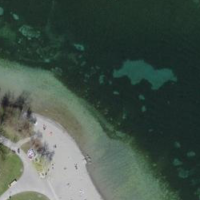
EUNIS habitat code: 14
Species observed at this site:
Phoenicurus ochruros
Anser anser
Motacilla alba
Passer domesticus